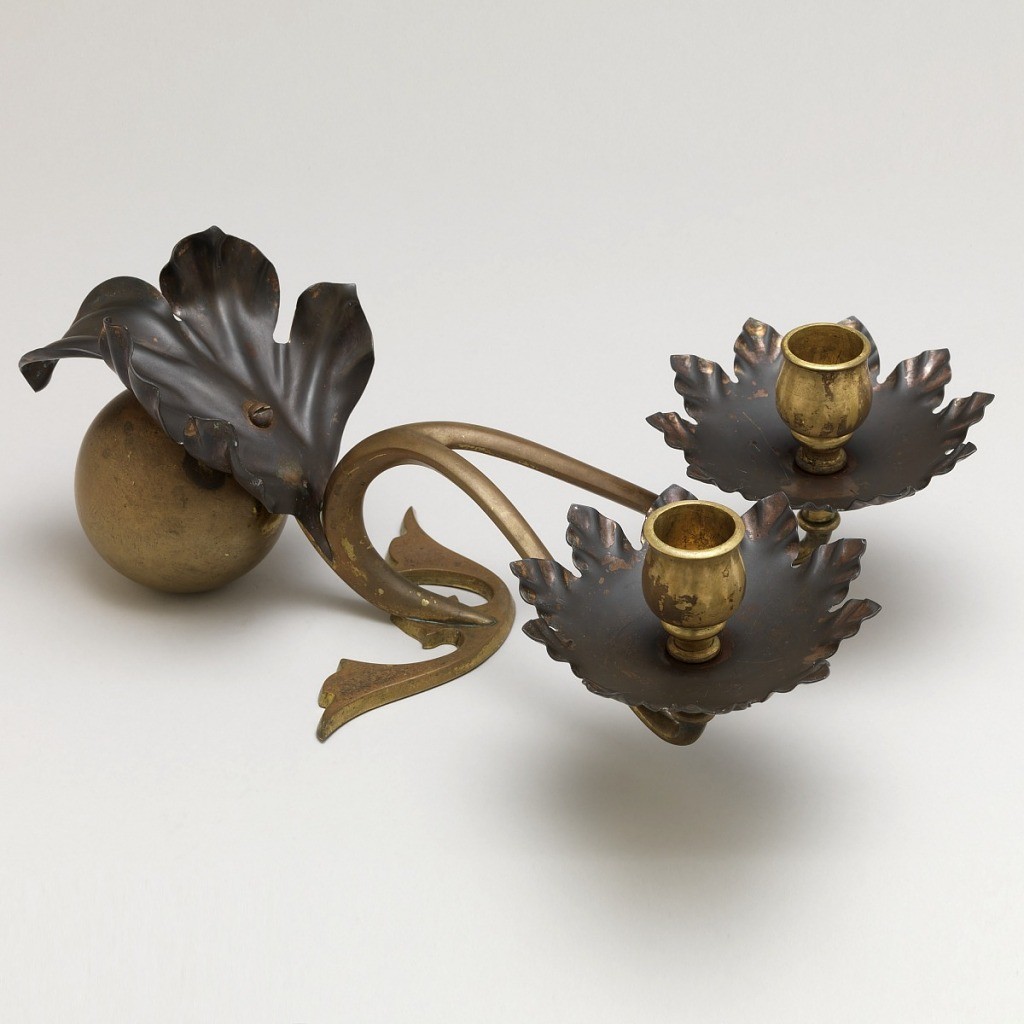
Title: Double Candleholder
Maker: W.A.S. Benson Ltd., England, 1880 - 1920
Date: ca. 1900
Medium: brass, copper
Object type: candlestick
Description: Low, double candleholder composed of heavy, spherical brass counterweight attached to scrolling foot and horizontal two-branched arm terminating in two upright nozzles; copper foliate-form bobeches under nozzles, and decoration in the form of a curling leaf applied to the counterweight.